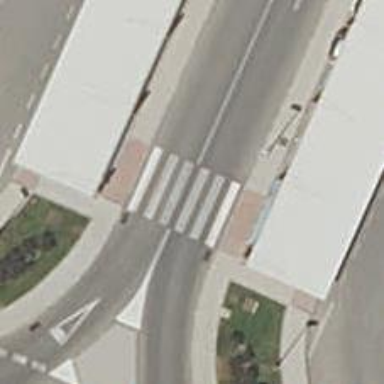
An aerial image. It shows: Zebra crossing on footway.